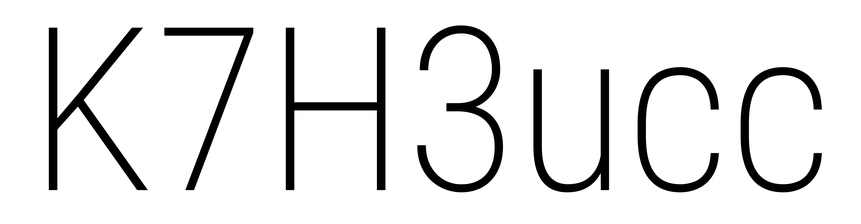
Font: Roboto_Condensed_ExtraLight